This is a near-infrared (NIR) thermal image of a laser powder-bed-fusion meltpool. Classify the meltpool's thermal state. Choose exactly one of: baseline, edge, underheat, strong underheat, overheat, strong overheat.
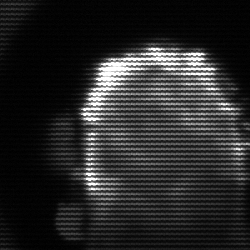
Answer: baseline